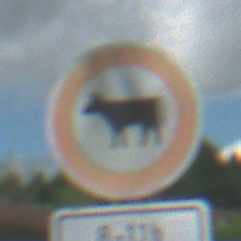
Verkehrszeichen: VerbotViehtrieb
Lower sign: ZeitangabenOhneBeschraenkungAufWochentage2
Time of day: Midday
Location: Outdoor (Nature)
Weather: PartlyCloudy
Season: NotSpecified
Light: Natural